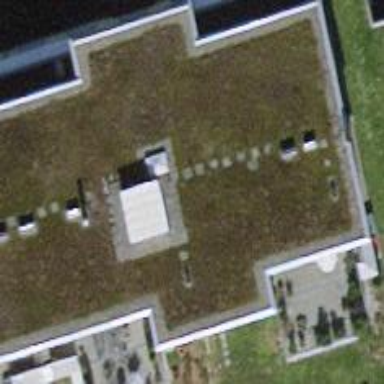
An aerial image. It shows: Flat-roofed apartment building.